Question: I have a custom object that gets values form a table in a db. Lets call it - table.
My code populates a 'List<Product>' and binds to several comboboxes using 'myCombobox.DisplayMember = "Country"' in order to display the correct values.
Here's the sample code (nothing out of the ordinary, OnFormLoad()).
'''
DatabaseTools dbTools = new DatabaseTools();
List<Product> productList = dbTools.GetProducts();
cboCountry.BeginUpdate();
cboCountry.DataSource = productList ;
cboCountry.DisplayMember = "Country";
cboCountry.EndUpdate();
'''
Simple enough. However some of the values returned from the database are either missing, duplicated or need string formatting before they get displayed in the control. Is there a way to do this. Otherwise the data in my comboboxes looks awful:

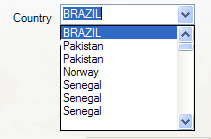
Answer: To prevent duplicated product use a EqualityComparer :
'''
public class ProductCountryEqualityComparer : IEqualityComparer<Product>
{
#region IEqualityComparer<Product> Members
public bool Equals(Product x, Product y)
{
return x != null && y != null && x.Country == y.Country;
}
public int GetHashCode(Product obj)
{
return 0;
}
#endregion
}
'''
Then :
'''
//That will make products distincts according to there Country
productList = productList.Distinct(new ProductCountryEqualityComparer()).ToList();
'''
To format country :
'''
productList = productList.Distinct(new ProductCountryEqualityComparer())
.Select(f => new Product()
{
Country = string.Format(f.Country,"SomeFormat")
}).ToList();
'''
To Order :
'''
productList = productList.Distinct(new ProductCountryEqualityComparer())
.Select(f => new Product()
{
Country = string.Format(f.Country,"SomeFormat")
}).OrderBy(f => f.Country).ToList();
'''